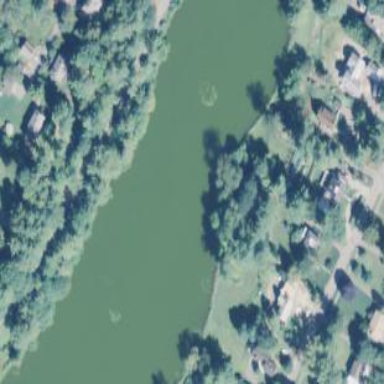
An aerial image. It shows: Pond surrounded by natural water.